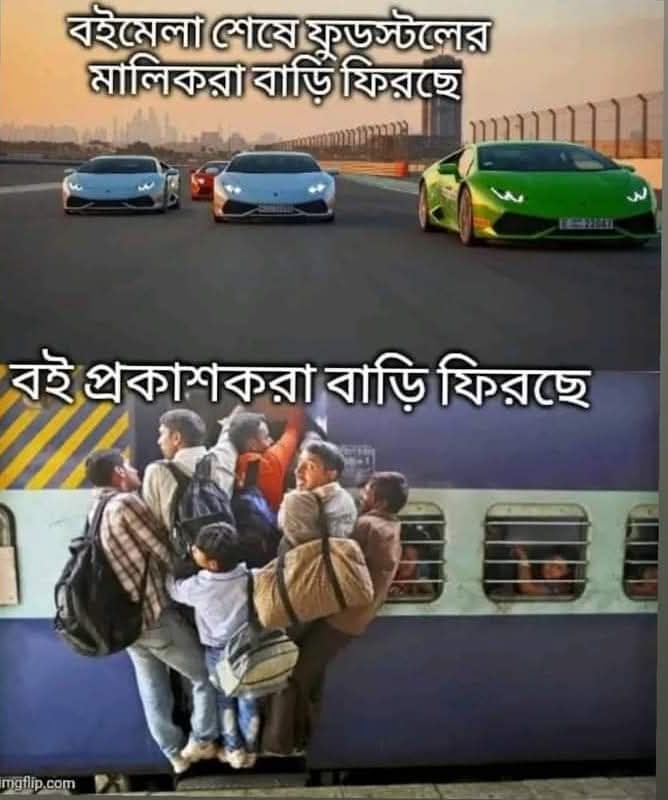
Text: বইমেলা শেষে ফুডস্টলের মালিকরা বাড়ি ফিরছে
বই প্রকাশকরা বাড়ি ফিরছে

Label: Non Hate